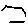
Label: hexagon